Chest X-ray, PA view. Patient: 25 years old, sex F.
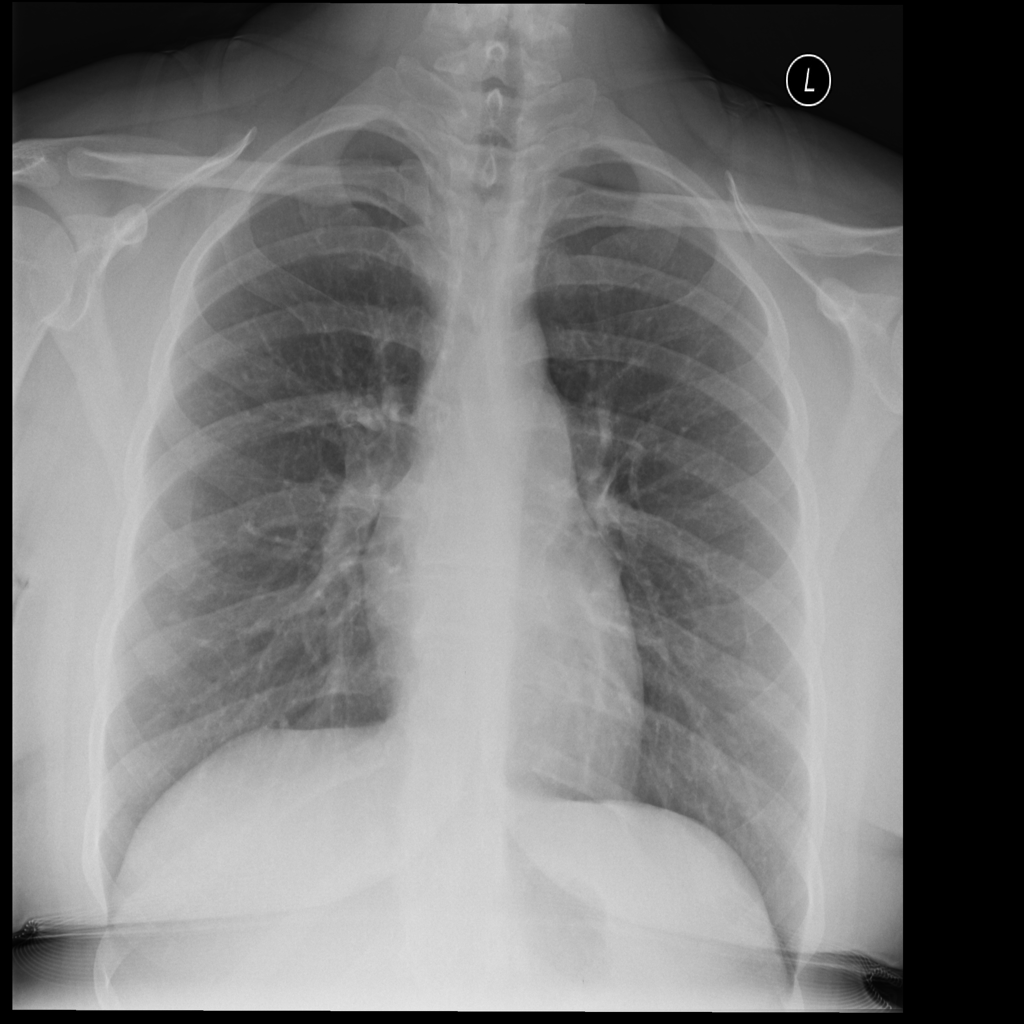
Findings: No Finding